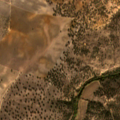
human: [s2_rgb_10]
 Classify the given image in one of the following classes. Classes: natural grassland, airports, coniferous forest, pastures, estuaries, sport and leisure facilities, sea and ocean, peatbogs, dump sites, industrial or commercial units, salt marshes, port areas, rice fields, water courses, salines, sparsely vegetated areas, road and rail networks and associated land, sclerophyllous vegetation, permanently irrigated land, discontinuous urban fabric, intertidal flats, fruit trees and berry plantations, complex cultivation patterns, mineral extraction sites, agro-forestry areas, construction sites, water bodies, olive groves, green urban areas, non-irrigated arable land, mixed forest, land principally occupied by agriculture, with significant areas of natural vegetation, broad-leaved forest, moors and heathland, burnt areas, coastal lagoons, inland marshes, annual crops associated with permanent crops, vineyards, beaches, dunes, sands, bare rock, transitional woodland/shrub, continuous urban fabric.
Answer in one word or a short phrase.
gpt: non-irrigated arable land, olive groves, agro-forestry areas, broad-leaved forest